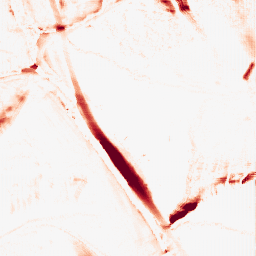
Category: morphological
Decomposition family: morphological_ellipse
Decomposition parameters: operation: opening
width: 10
height: 30
Upsampling method: fft_zeropad
Upsampling parameters: scale: 4
Upsampling scale: 4